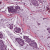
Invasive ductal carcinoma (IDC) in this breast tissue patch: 1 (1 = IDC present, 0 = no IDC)